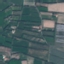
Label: PermanentCrop